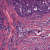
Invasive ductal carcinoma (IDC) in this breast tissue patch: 0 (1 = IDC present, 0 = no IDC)